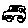
Label: car